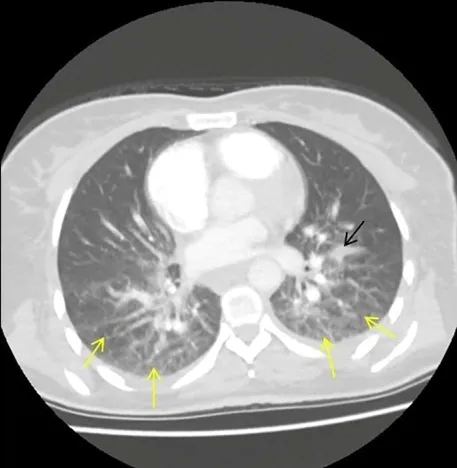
Diffuse complete-incomplete consolidation areas and increased reticulonodular thickness (yellow arrows) in the lower lobes of the bilateral lungs in axial thoracic computed tomography imaging. Fluid collection consistent with fissuritis visible in the left major fissure (black arrow).
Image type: radiology (ct)